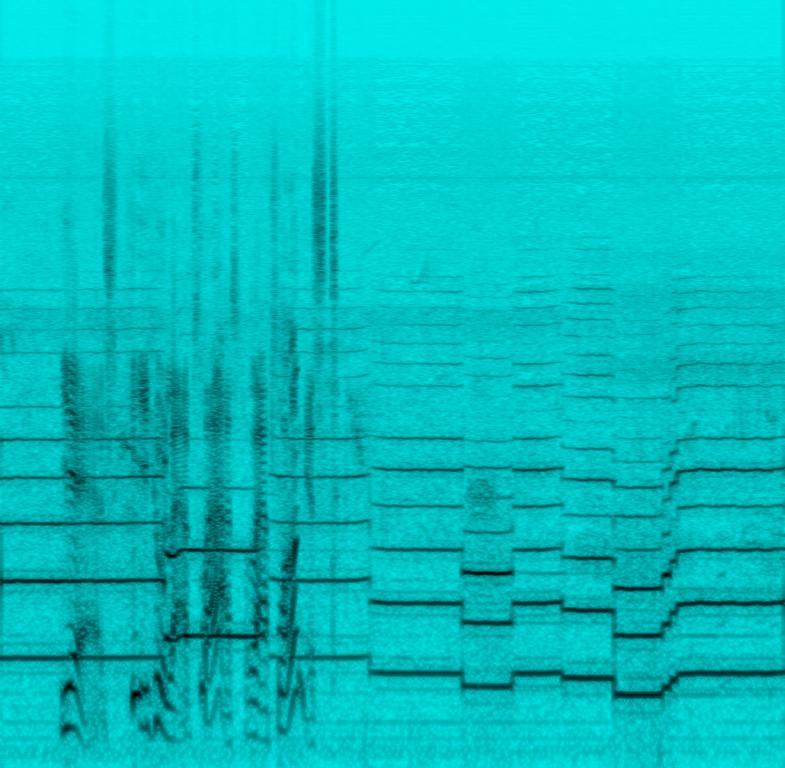
This music is instrumental.The tempo is slow with a keyboard harmony, a male voice talking over the music and the sound of birds chirping. The music is playful, naughty, animated, simple and minimalist. The music style and dialogue indicate that this is an animated movie.